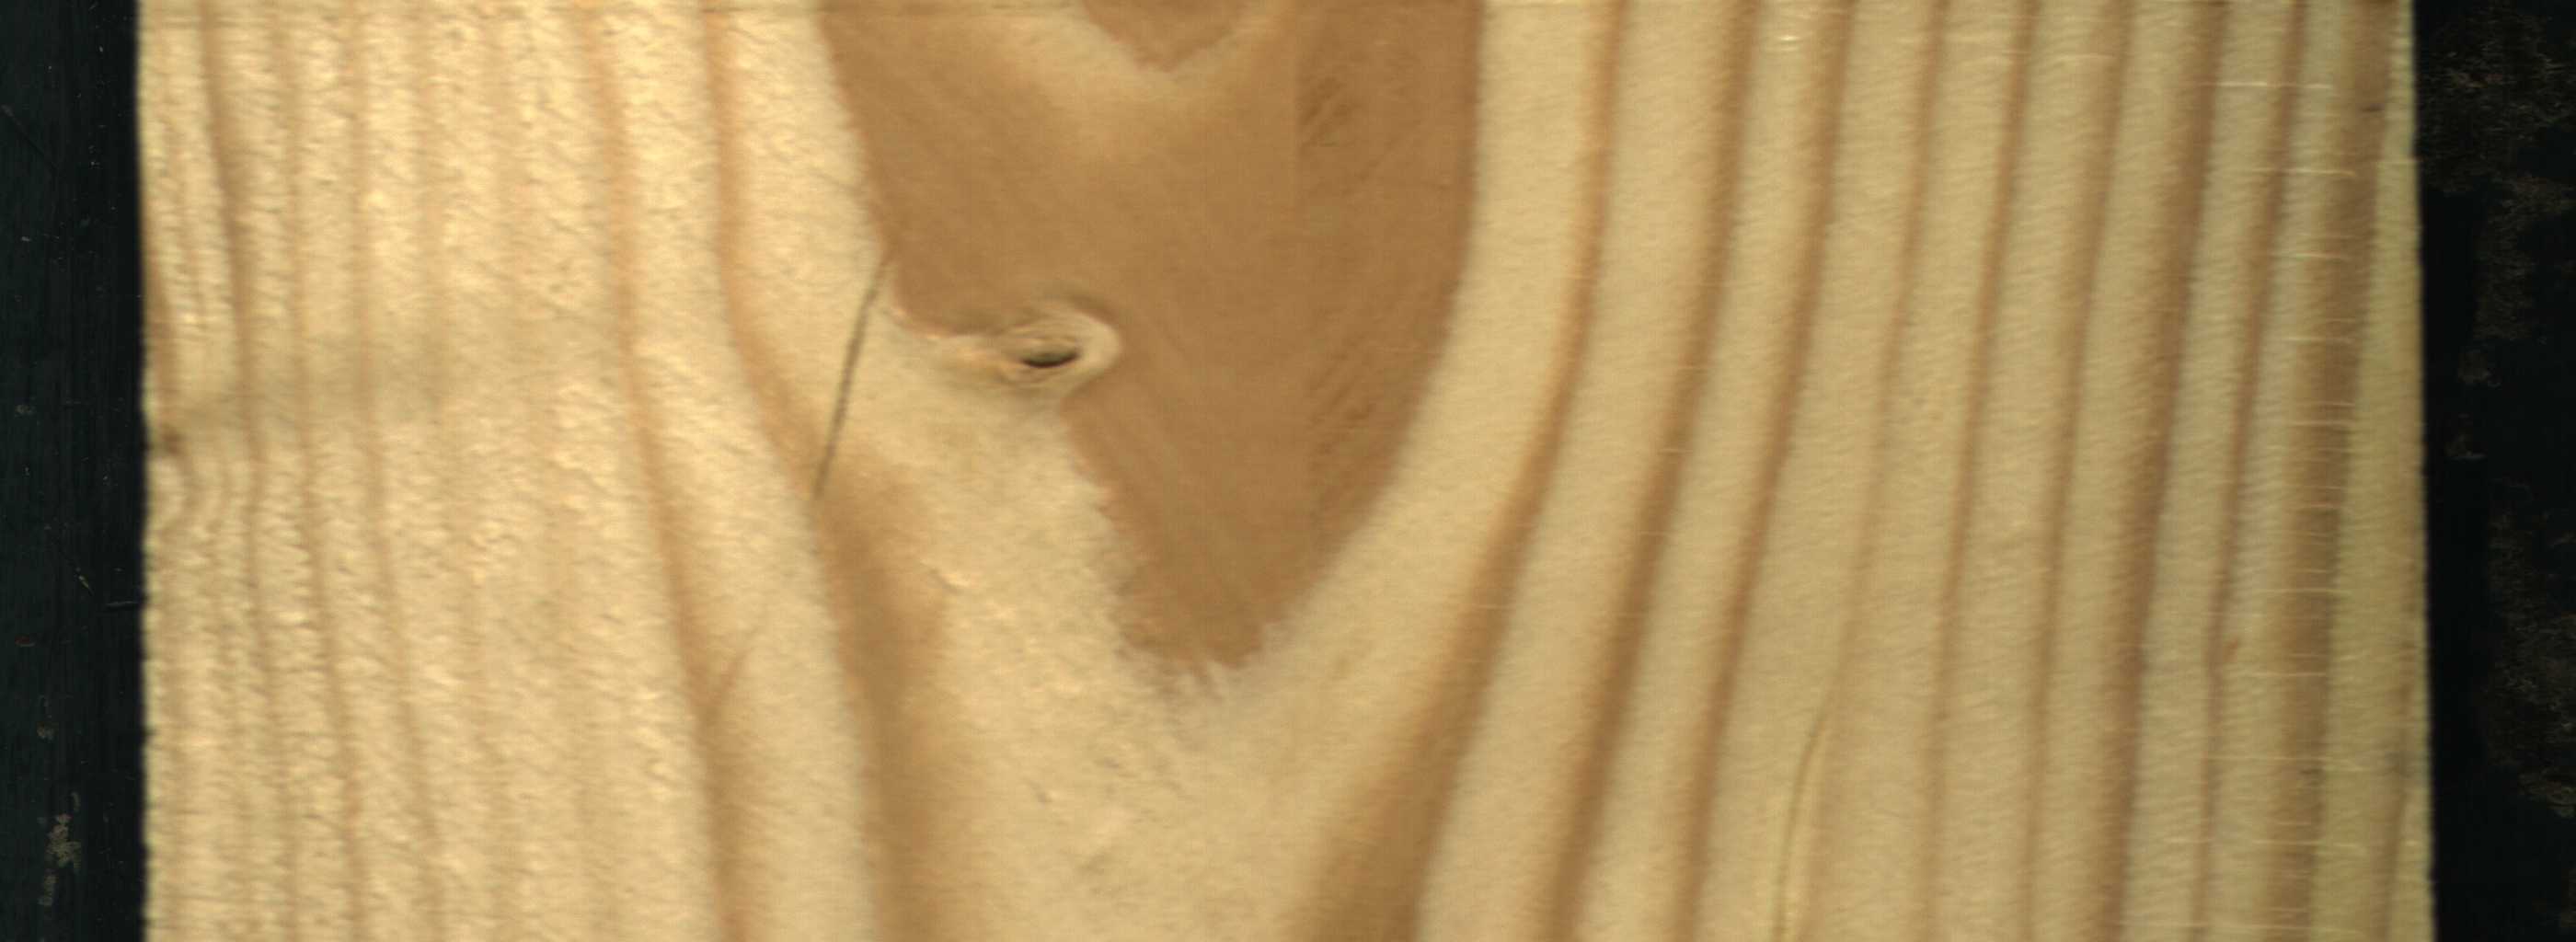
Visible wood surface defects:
Crack
Live_Knot